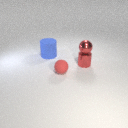
small red rubber sphere to the left of small red metal cylinder